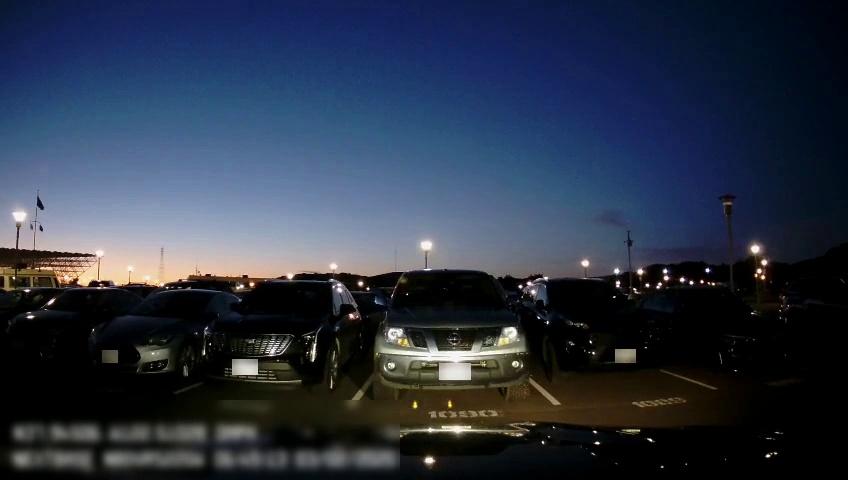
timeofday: Night
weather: Other
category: Drivable Space
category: Vehicles | SUV
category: Vehicles | Car
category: Vehicles | SUV
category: Vehicles | Truck
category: Vehicles | SUV
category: Vehicles | Car
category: Vehicles | Car
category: Vehicles | Car
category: Vehicles | Other LV
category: Vehicles | SUV